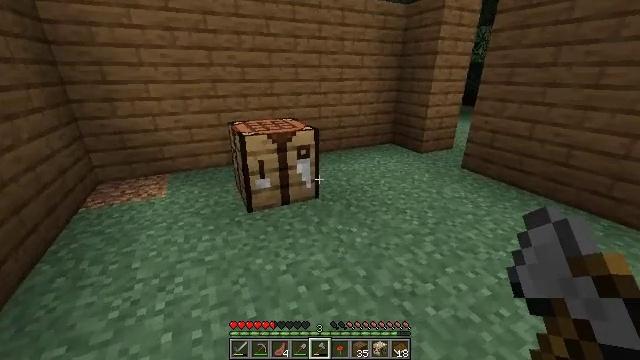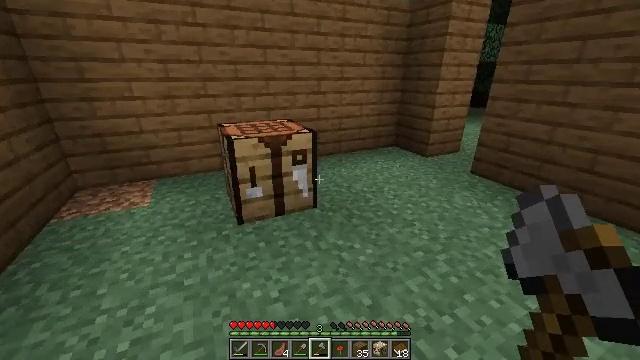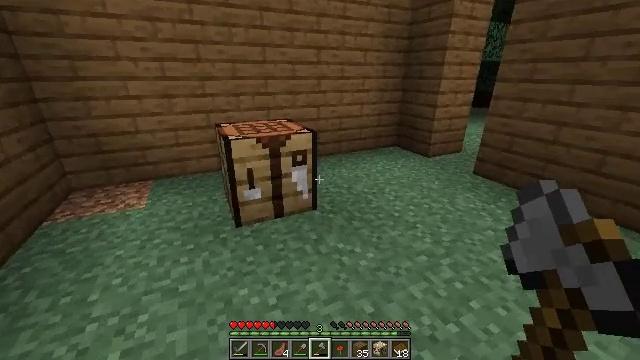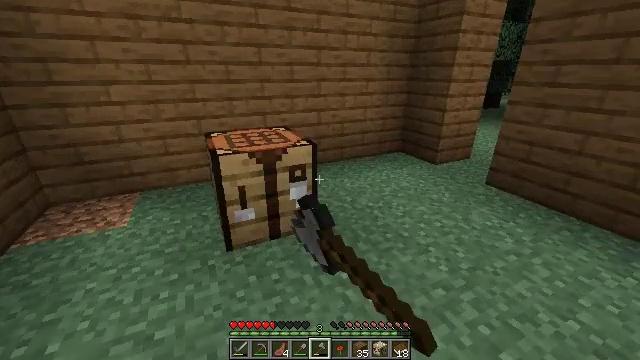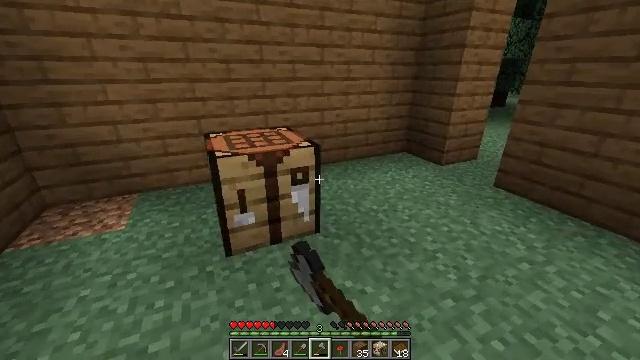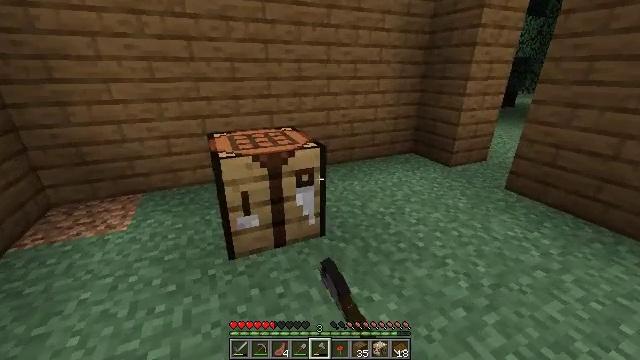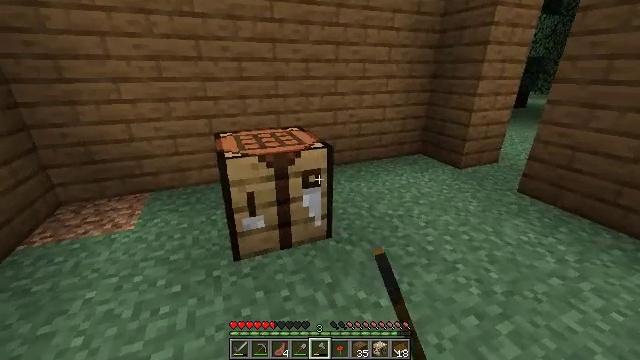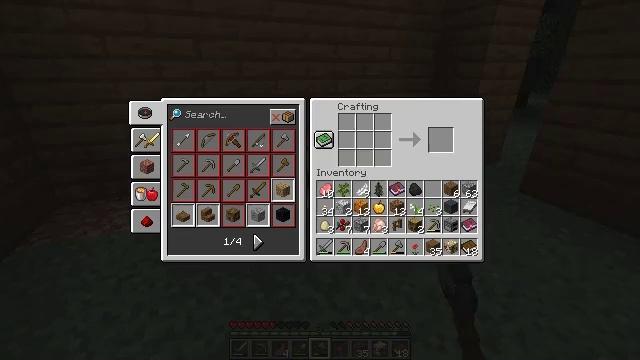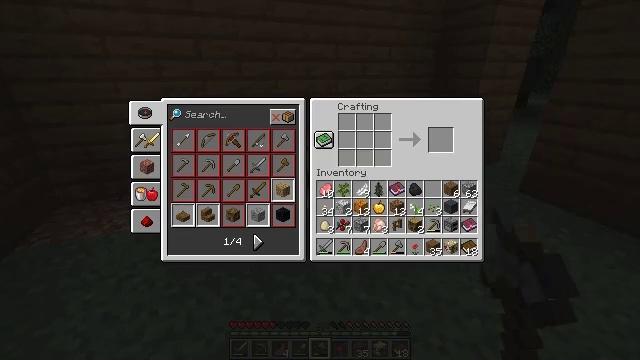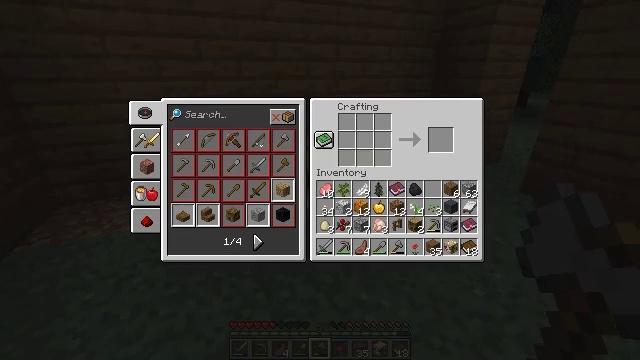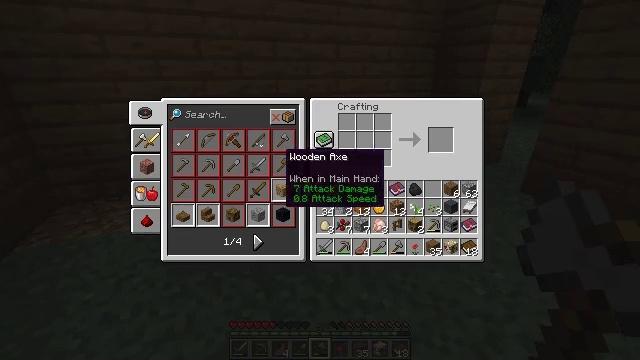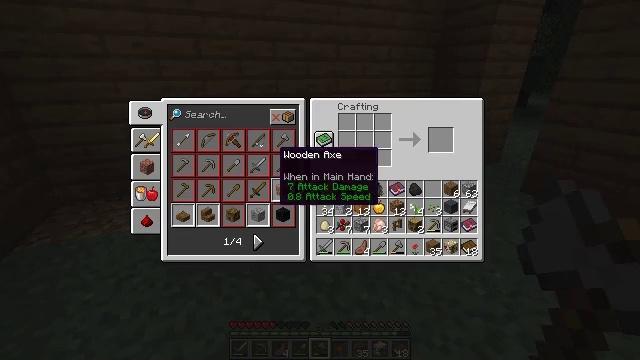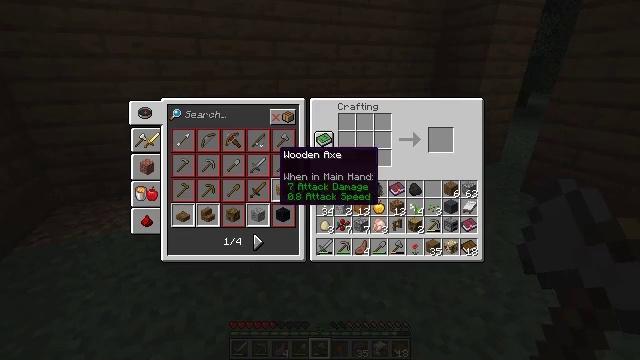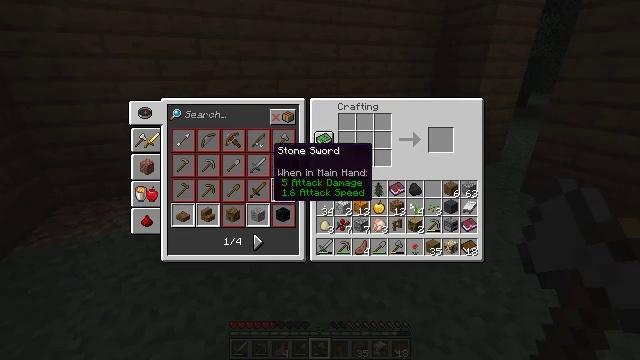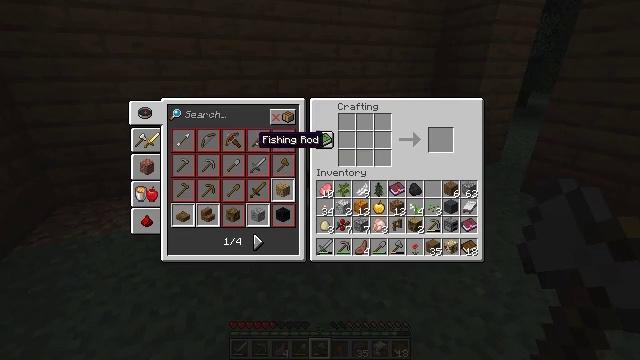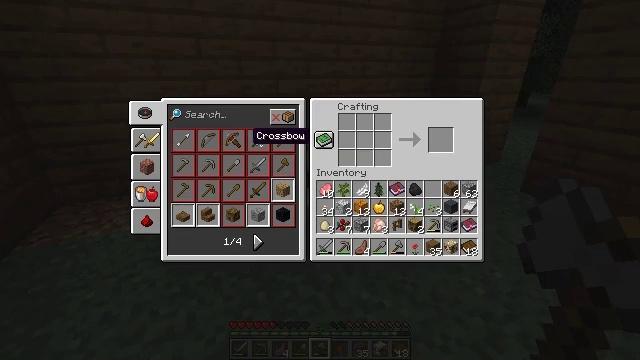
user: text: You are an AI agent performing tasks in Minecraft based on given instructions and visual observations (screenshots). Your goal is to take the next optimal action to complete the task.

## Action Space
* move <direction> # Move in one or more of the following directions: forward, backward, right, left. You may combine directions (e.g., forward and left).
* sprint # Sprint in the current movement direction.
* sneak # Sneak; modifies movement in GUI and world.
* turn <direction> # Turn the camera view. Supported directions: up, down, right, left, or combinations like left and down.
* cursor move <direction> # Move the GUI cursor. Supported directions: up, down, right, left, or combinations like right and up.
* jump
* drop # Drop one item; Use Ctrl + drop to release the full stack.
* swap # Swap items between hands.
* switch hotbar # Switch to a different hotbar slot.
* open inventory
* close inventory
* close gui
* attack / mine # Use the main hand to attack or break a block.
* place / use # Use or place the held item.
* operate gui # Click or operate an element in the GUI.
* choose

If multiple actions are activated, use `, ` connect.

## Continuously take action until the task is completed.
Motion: motion action
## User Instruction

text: Craft a spruce door.
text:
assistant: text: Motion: move forward
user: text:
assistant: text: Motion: move forward, use / place
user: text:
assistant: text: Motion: move forward, use / place
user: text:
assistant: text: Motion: use / place
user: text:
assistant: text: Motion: turn left
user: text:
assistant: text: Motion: turn left
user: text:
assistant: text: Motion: cursor move left, open gui
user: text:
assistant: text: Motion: no_op
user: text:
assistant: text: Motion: cursor move left
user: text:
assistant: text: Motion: cursor move left and up
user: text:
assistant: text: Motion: no_op
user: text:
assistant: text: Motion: no_op
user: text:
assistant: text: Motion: no_op
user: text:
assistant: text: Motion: cursor move left and up
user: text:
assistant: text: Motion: no_op
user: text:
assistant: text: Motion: no_op
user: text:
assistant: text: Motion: cursor move left
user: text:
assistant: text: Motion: cursor move left and up
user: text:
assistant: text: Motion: no_op
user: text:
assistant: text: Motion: no_op
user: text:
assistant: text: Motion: no_op
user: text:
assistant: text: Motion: no_op
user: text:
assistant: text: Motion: cursor move right and down
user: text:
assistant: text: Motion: cursor move right and down
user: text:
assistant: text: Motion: cursor move right and down
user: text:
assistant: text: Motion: cursor move down
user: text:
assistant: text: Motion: no_op
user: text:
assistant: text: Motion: cursor move right
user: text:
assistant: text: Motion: no_op
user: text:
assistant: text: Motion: no_op